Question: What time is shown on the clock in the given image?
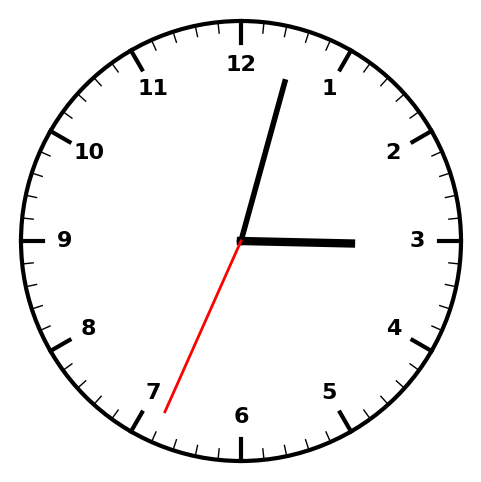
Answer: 03:02:34